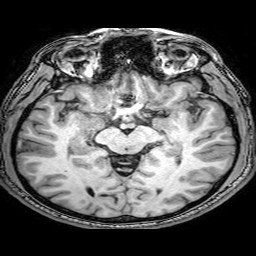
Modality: T1w
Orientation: coronal
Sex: male
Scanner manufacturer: philips
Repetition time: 0.008168 s
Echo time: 0.00374 s